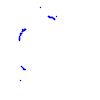
Particle: proton